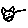
Label: cat